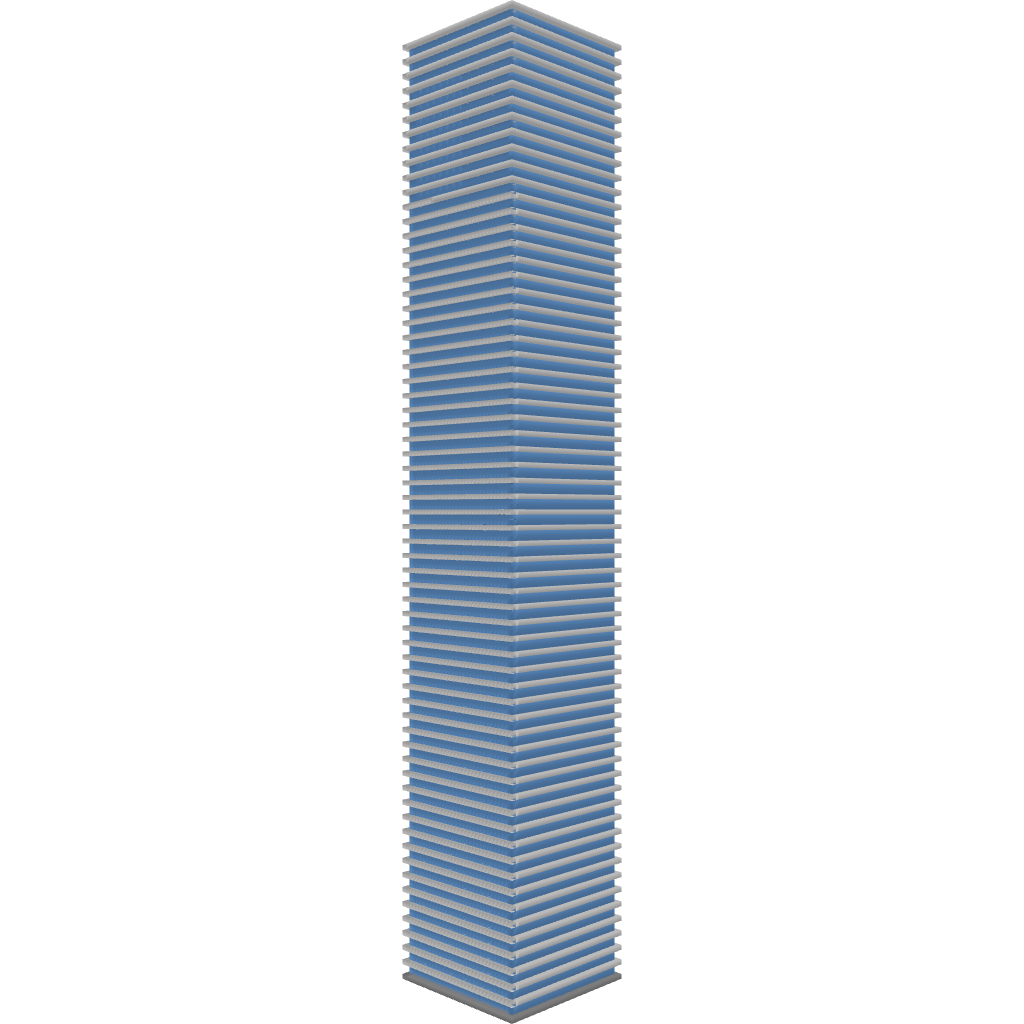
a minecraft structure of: Brickell CityCentre